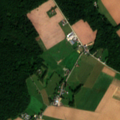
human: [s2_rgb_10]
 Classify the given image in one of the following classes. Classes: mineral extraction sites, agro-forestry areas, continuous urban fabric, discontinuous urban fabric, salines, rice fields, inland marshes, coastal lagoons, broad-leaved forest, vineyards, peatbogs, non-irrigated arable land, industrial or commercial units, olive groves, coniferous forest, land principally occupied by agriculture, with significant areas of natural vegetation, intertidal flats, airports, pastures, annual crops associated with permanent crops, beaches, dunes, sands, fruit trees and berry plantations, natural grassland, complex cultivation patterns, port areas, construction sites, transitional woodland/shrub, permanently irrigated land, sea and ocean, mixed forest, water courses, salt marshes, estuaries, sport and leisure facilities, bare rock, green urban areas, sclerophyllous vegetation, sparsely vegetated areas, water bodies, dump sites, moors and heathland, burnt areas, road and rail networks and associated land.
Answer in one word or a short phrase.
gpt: discontinuous urban fabric, non-irrigated arable land, pastures, complex cultivation patterns, land principally occupied by agriculture, with significant areas of natural vegetation, broad-leaved forest